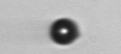
Label: bead